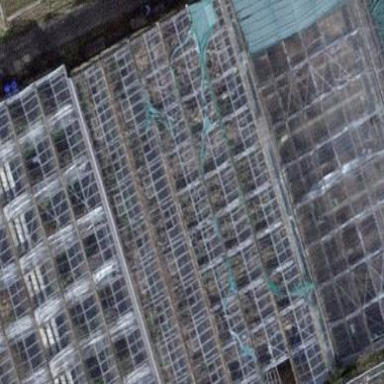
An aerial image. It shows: Greenhouse.